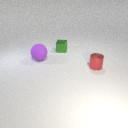
small red metal cylinder in front of small green metal cube